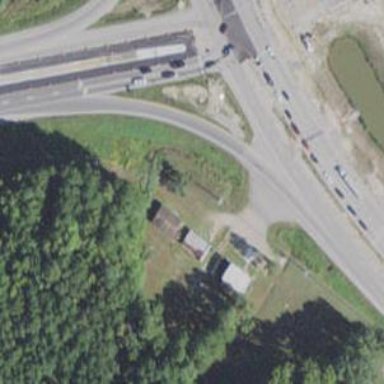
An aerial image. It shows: Trunk link highway.